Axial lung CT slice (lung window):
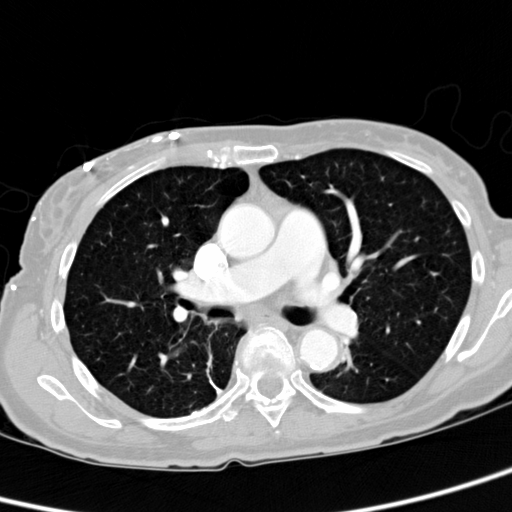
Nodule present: no